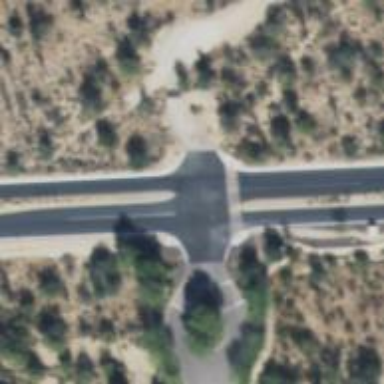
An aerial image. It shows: Road with stop sign.